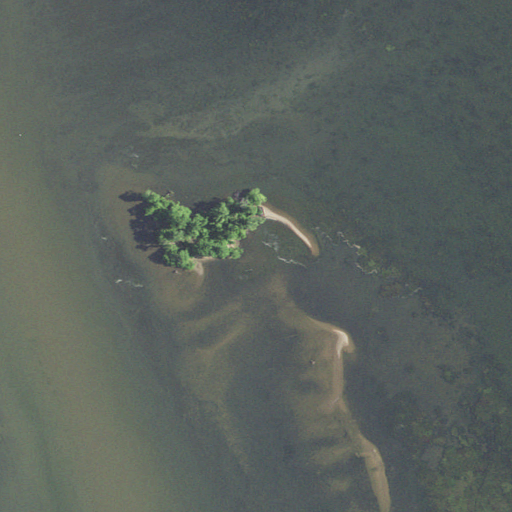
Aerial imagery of island in Virginia named Conrad Island containing only open water